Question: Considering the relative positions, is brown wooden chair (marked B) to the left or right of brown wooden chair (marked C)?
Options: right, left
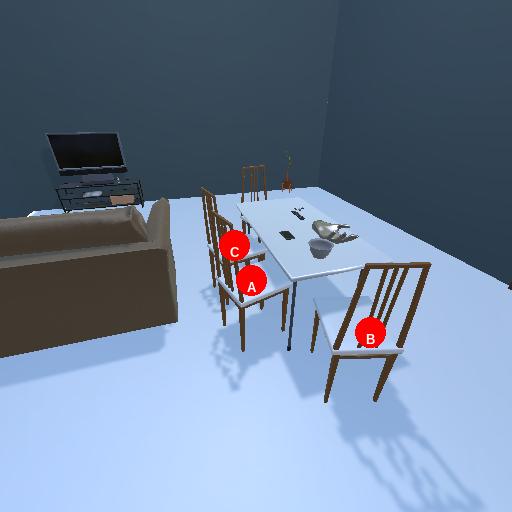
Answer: right